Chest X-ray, PA view. Patient: 34 years old, sex M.
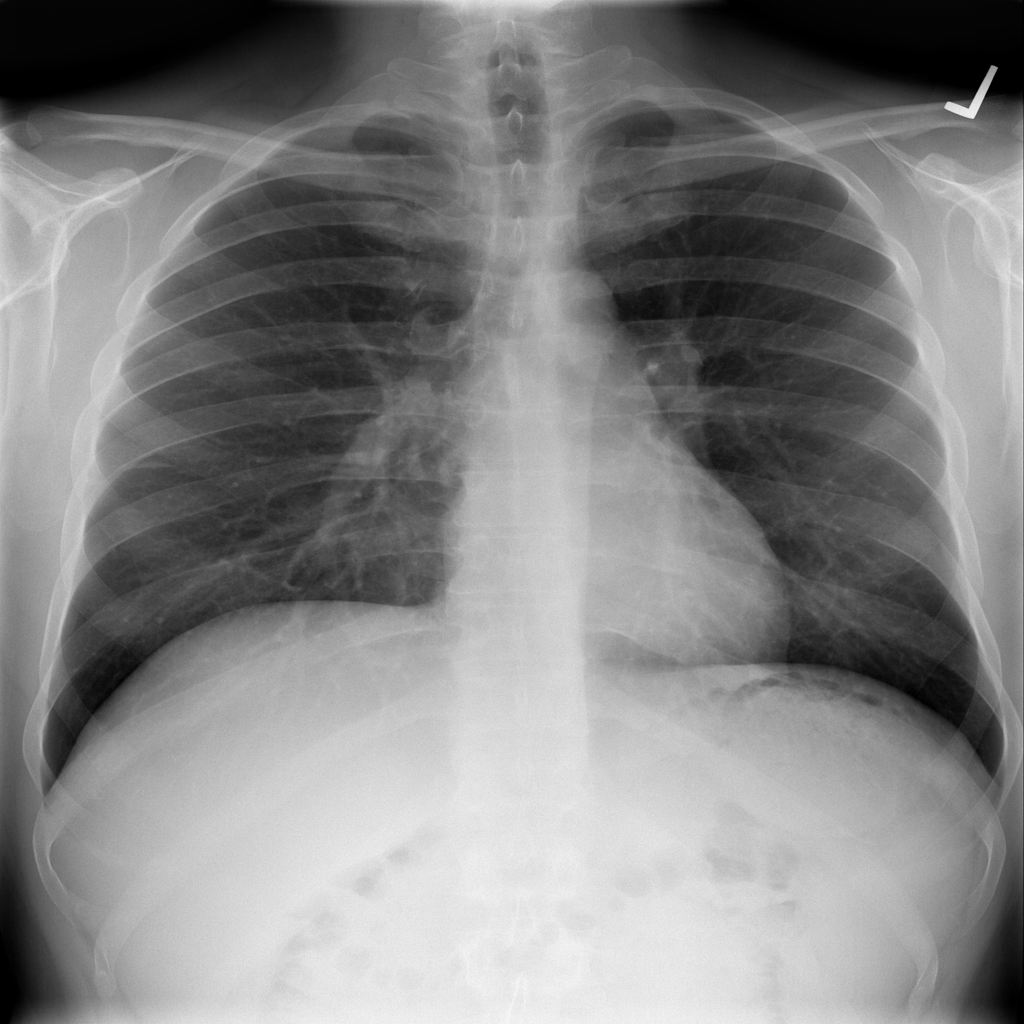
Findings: No Finding